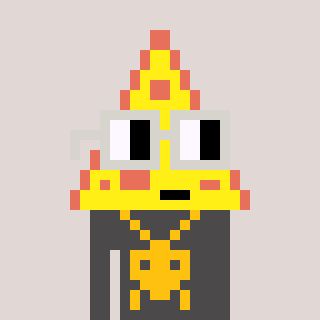
a pixel art character with square light gray glasses, a pizza-shaped head and a grayscale-colored body on a warm background